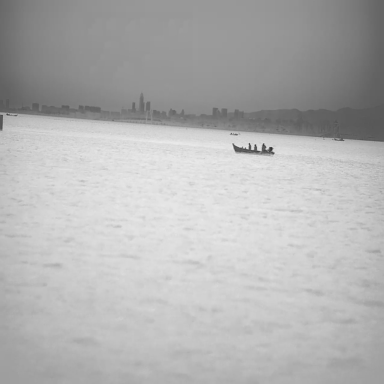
There are four bulk_carriers in the infrared image.